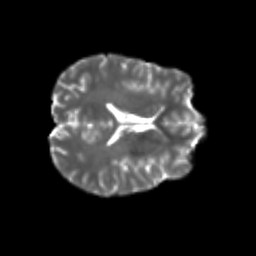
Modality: T2w
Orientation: axial
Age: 25
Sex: male
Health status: healthy
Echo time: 0.074 s